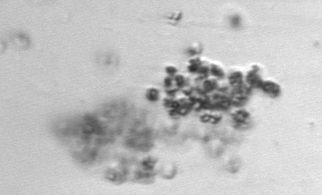
Label: Phaeocystis_debris